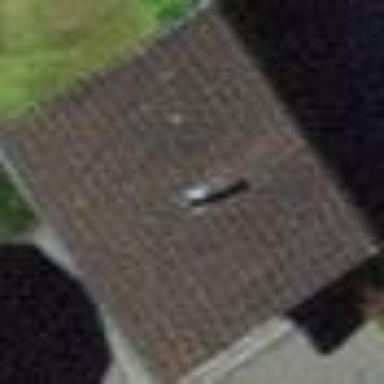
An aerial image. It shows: Gazebo shelter inside building.